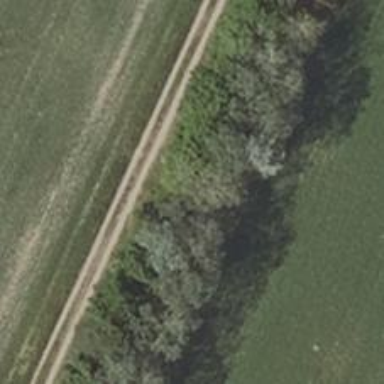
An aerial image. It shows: Row of trees in natural setting.